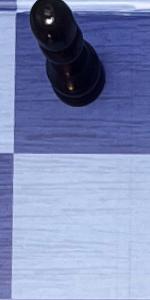
Label: Empty